Field crop: maize
Growth stage: 2
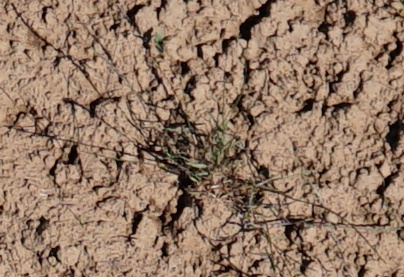
Species: lolium